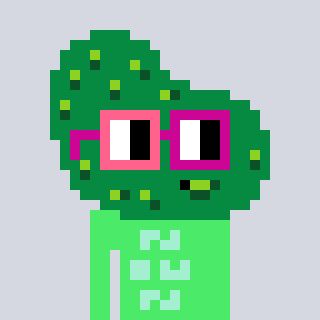
a pixel art character with square pink and red glasses, a pickle-shaped head and a teal-colored body on a cool background